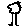
Label: tree